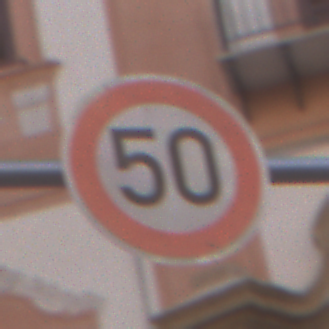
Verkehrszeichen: Geschwindigkeit50
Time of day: MorningAfternoon
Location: Outdoor (Urban)
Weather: PartlyCloudy
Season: NotSpecified
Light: Natural